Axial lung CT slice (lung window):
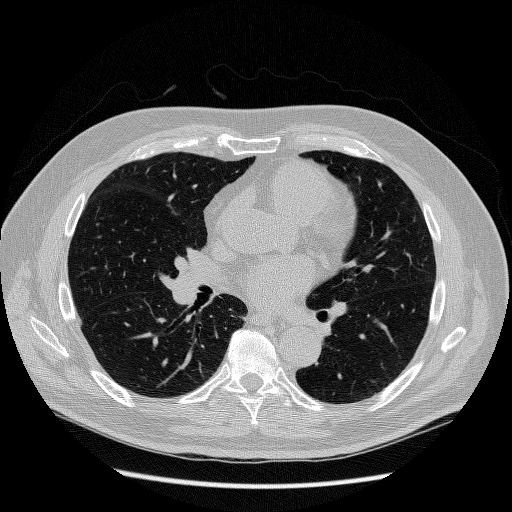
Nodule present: no